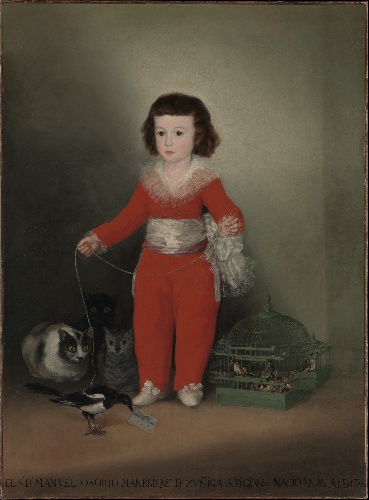
Title: Manuel Osorio Manrique de Zuñiga (1784–1792)
Artist: Goya (Francisco de Goya y Lucientes)
Artist bio: Spanish, Fuendetodos 1746–1828 Bordeaux
Date: 1787–88
Object type: Painting
Classification: Paintings
Medium: Oil on canvas
Dimensions: 50 x 40 in. (127 x 101.6 cm)
Department: European Paintings
Credit line: The Jules Bache Collection, 1949
Accession year: 1949
Repository: Metropolitan Museum of Art, New York, NY
Tags: Birds|Boys|Portraits|Cats